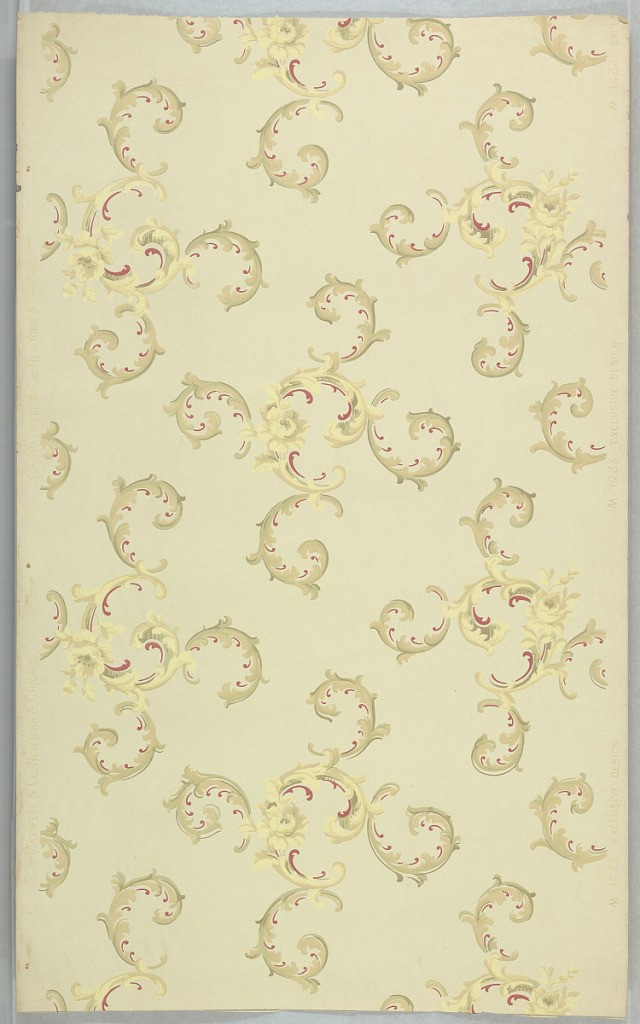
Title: Ceiling paper
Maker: Maxwell & Co., S.A., Chicago, Illinois, USA
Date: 1905–1915
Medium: Machine-printed paper
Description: Four acanthus scrolls branch out from a C scroll containing a single flower. Printed on a light yellow ground.